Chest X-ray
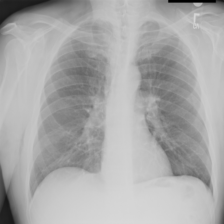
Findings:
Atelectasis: negative
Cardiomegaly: negative
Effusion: negative
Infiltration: negative
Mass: negative
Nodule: negative
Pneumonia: negative
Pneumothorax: negative
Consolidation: negative
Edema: negative
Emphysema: negative
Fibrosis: negative
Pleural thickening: negative
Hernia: negative